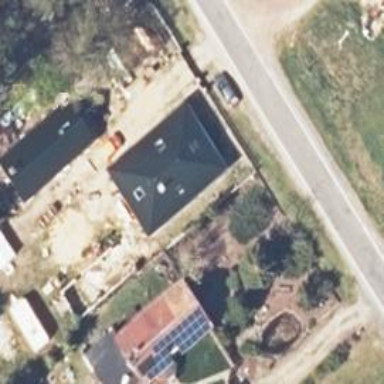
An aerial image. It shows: Simple and straightforward house.